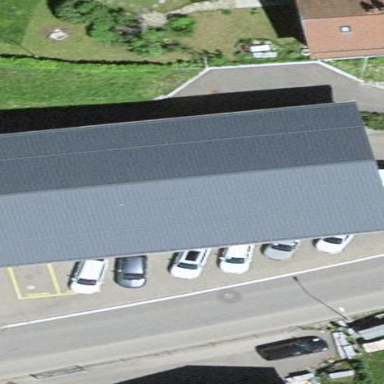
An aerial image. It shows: Car shop building.